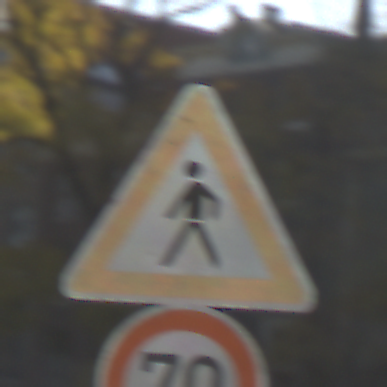
Verkehrszeichen: FussgaengerRechts
Zusatzzeichen unten: Geschwindigkeit70
Umgebung: Outdoor, Urban
Tageszeit: SunriseSunset
Wetter: PartlyCloudy
Licht: Natural
Jahreszeit: Autumn
Kontrast: HighContrast